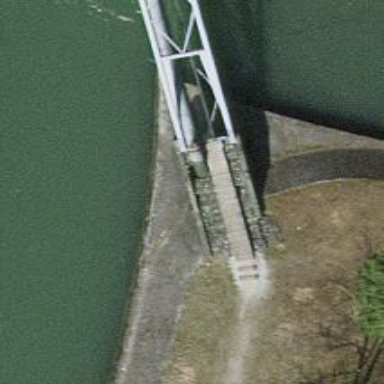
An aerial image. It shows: Metal bridge over path.